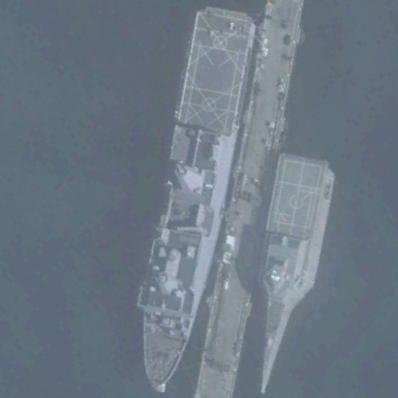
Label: combat